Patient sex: M
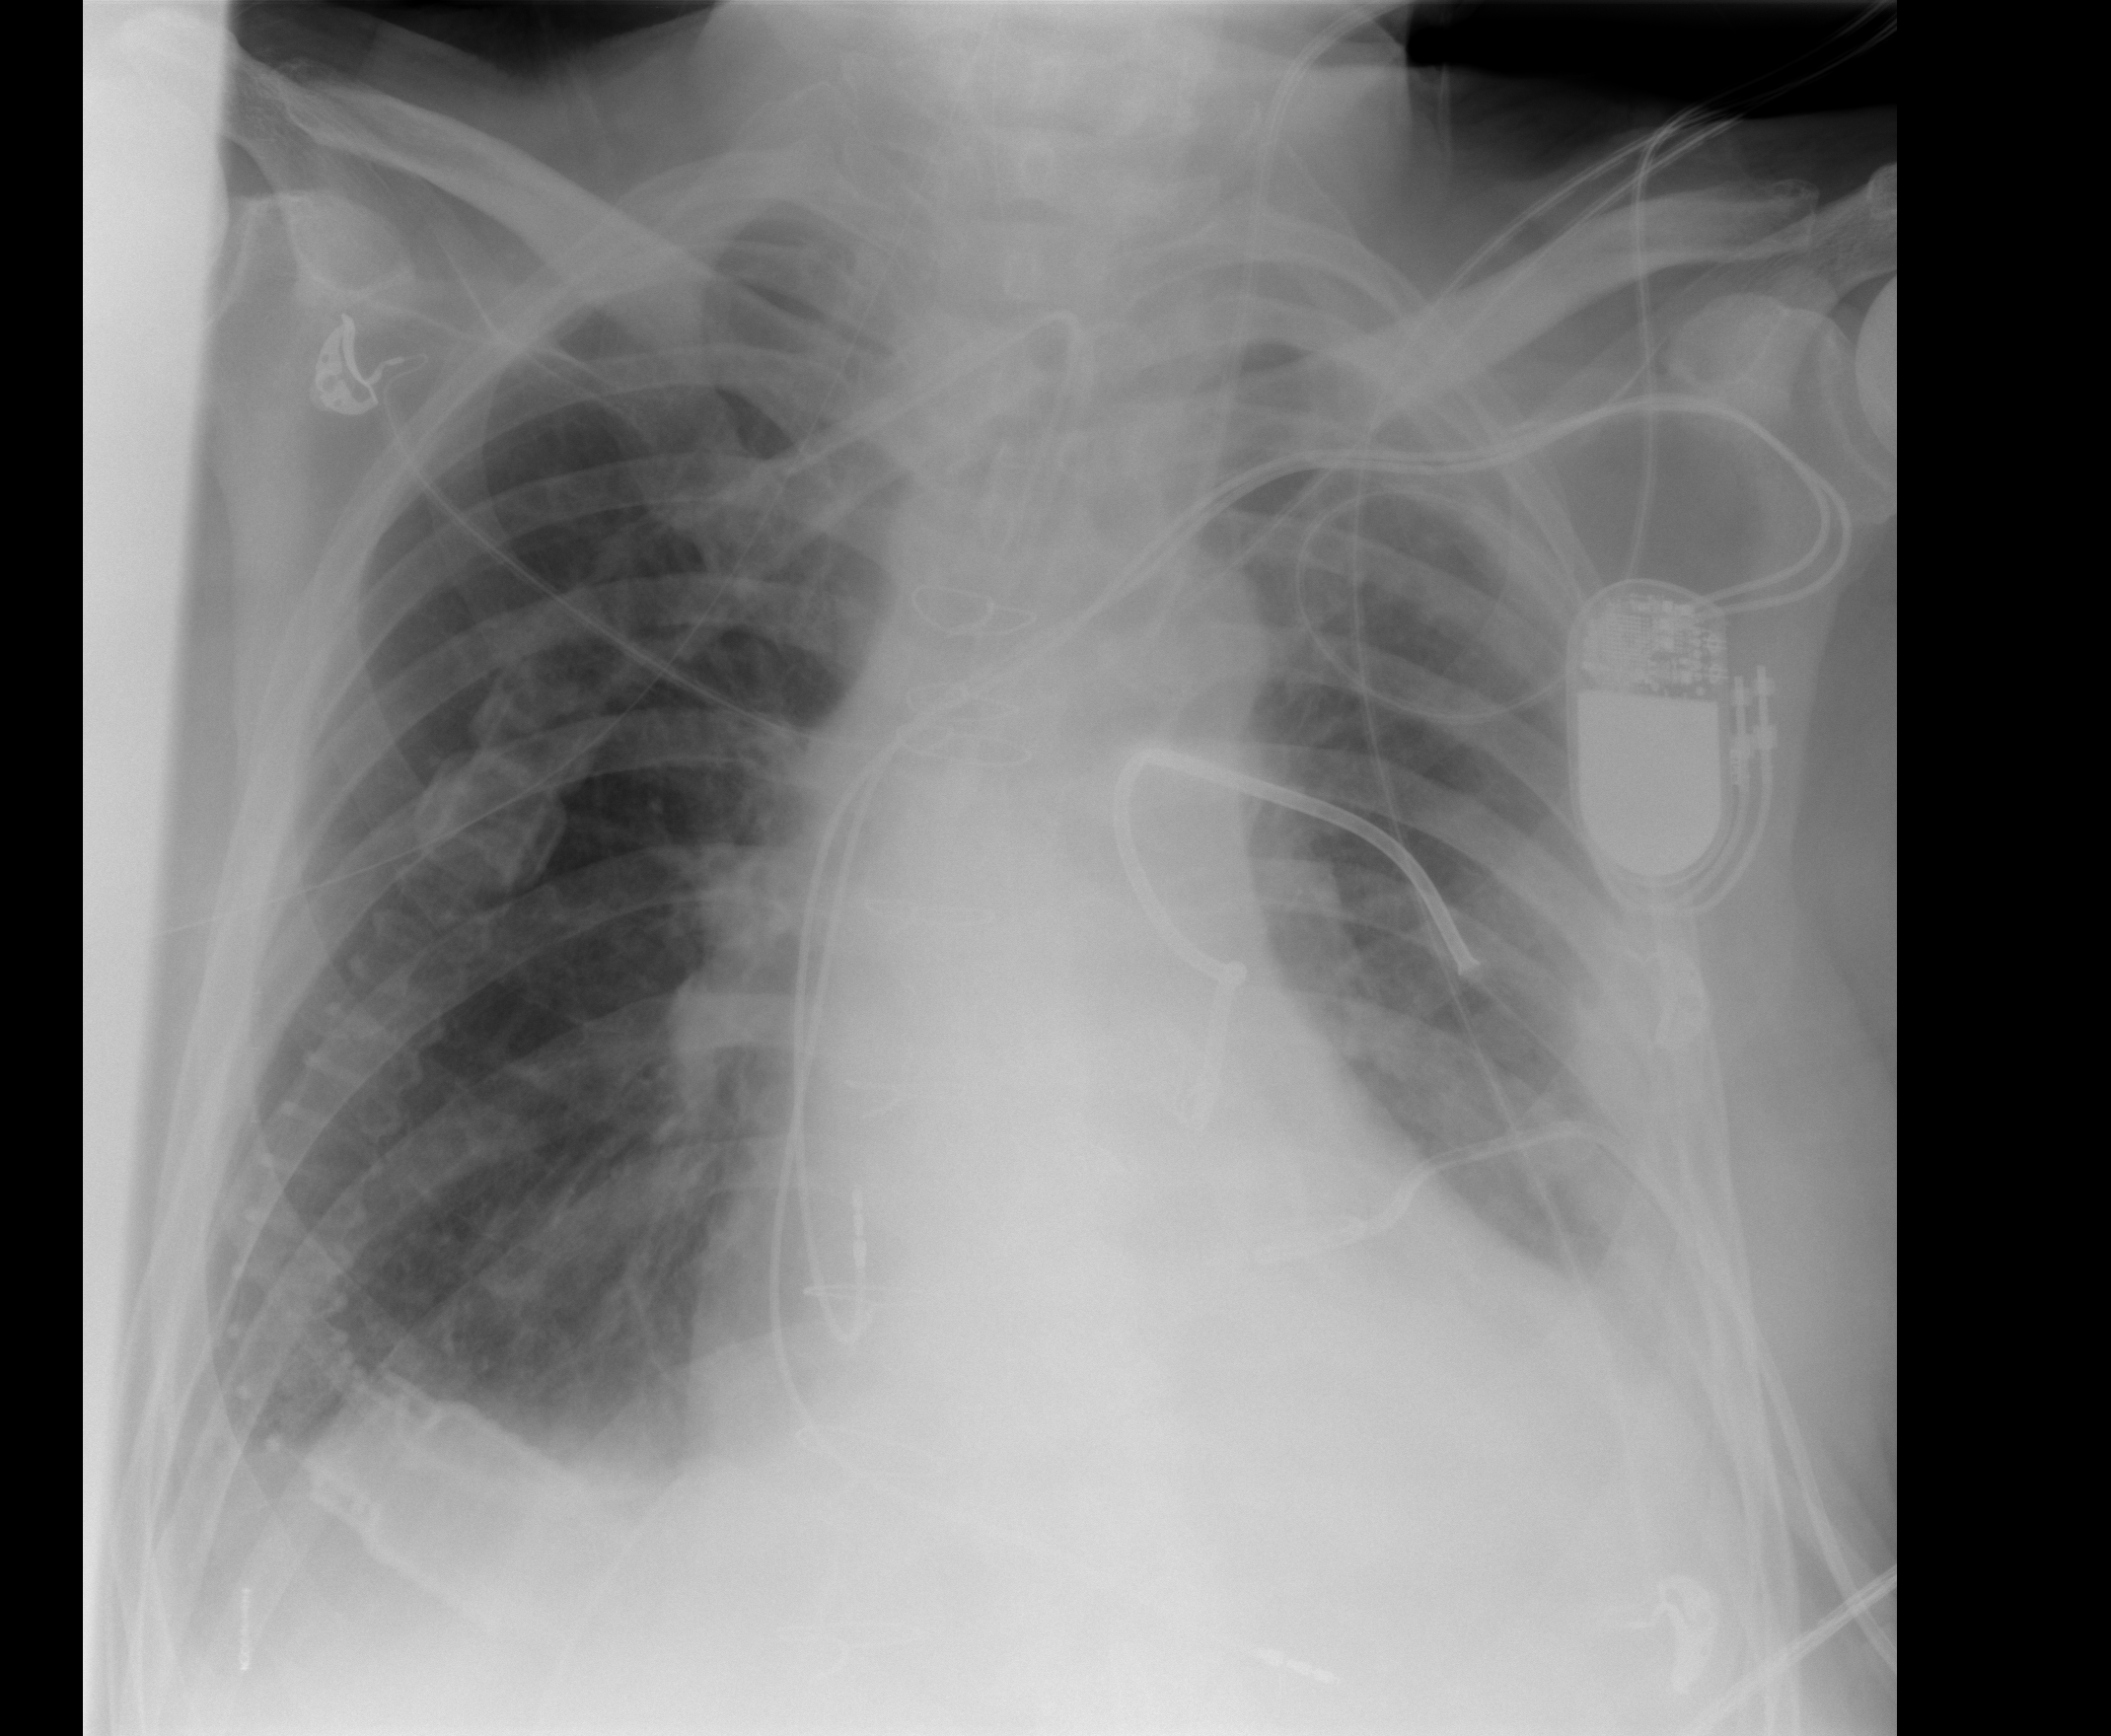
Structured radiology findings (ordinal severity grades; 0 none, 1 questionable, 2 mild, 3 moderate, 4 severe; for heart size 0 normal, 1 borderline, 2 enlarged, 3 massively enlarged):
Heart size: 2
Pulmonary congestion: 0
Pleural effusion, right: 2
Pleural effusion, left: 2
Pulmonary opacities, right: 0
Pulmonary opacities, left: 0
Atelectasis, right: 2
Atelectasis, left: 2